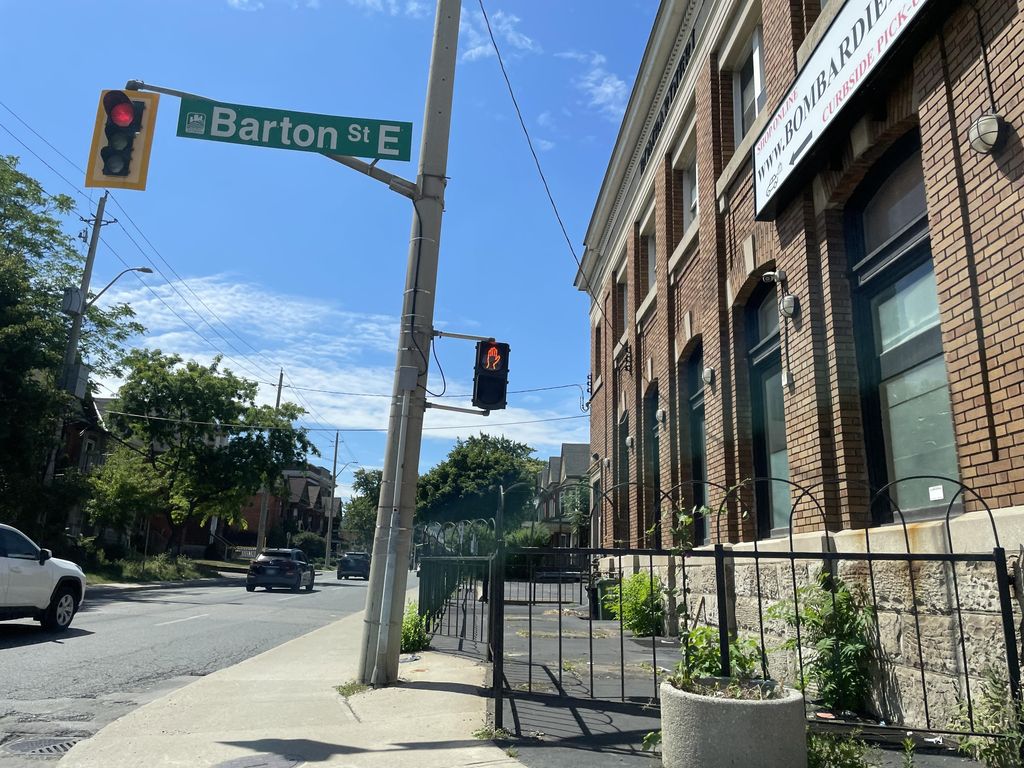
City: hamilton